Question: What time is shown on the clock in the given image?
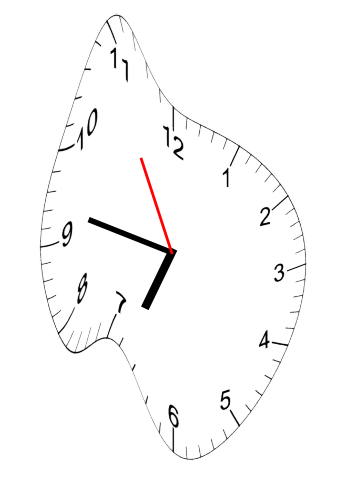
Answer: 06:46:55